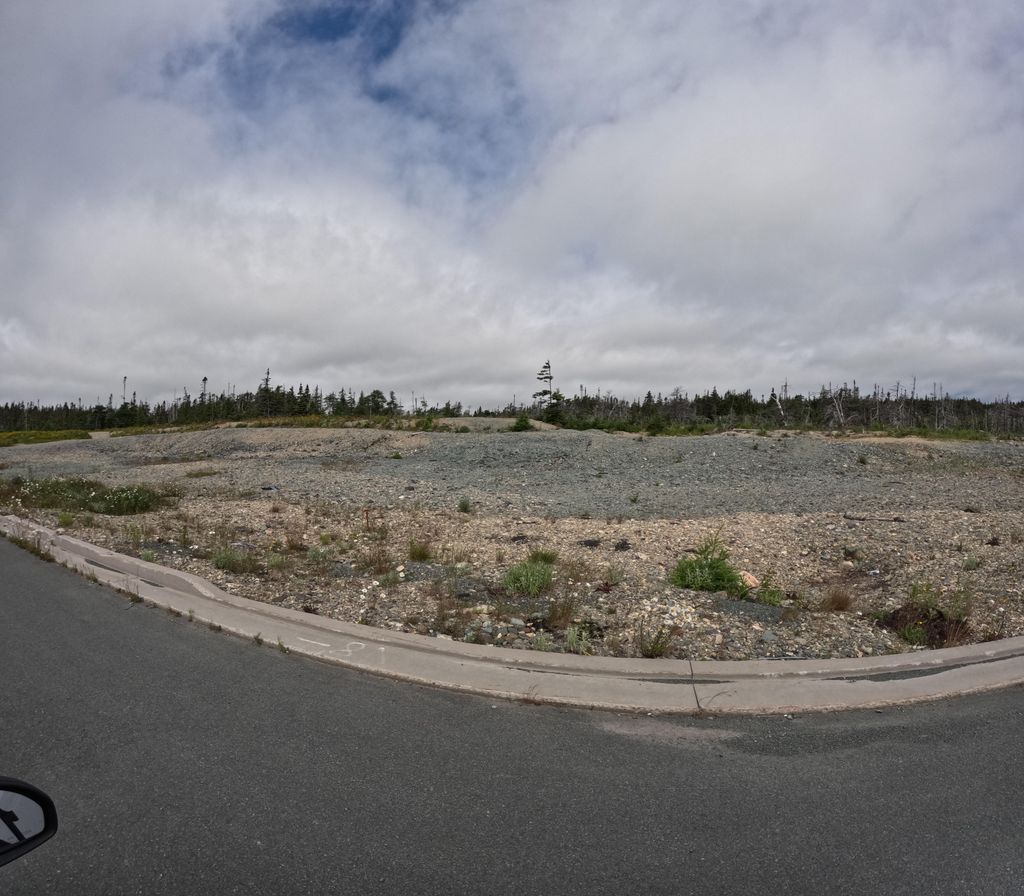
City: st_johns